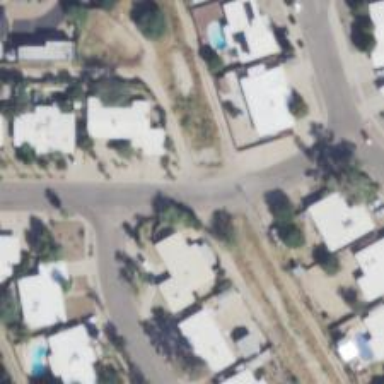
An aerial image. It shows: Alley classified as service road.